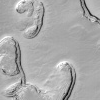
Atmospheric dust classification: not_dusty